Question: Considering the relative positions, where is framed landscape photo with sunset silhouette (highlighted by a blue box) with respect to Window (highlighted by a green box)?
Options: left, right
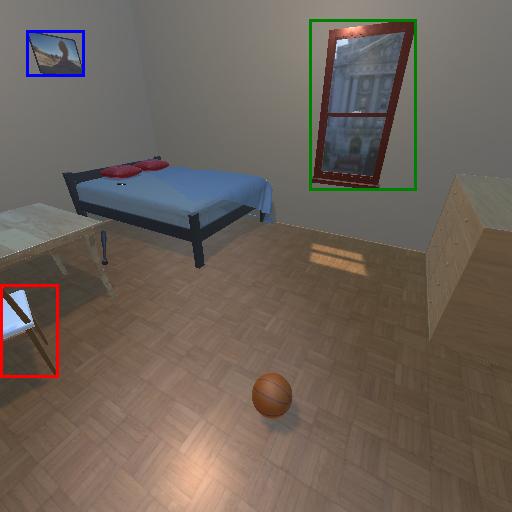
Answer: left